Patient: sex M, age 48
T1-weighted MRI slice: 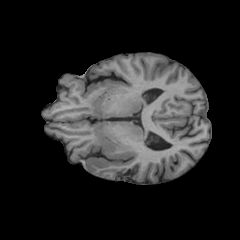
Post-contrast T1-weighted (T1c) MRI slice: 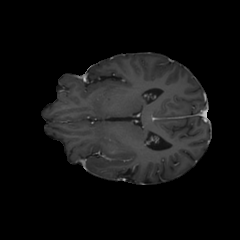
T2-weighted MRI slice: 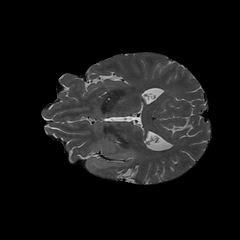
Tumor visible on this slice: yes
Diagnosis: Glioblastoma, IDH-wildtype
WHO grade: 4